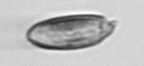
Label: Katodinium_or_Torodinium